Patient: sex M, age 61
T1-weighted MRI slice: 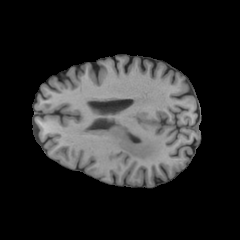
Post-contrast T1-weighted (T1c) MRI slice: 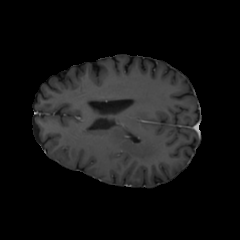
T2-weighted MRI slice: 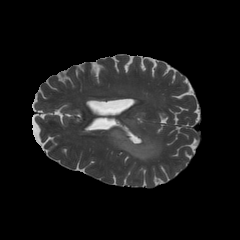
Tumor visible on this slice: yes
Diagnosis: Astrocytoma, IDH-wildtype
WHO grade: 3